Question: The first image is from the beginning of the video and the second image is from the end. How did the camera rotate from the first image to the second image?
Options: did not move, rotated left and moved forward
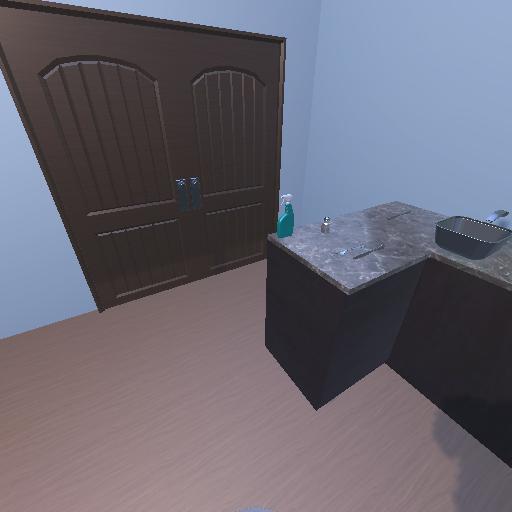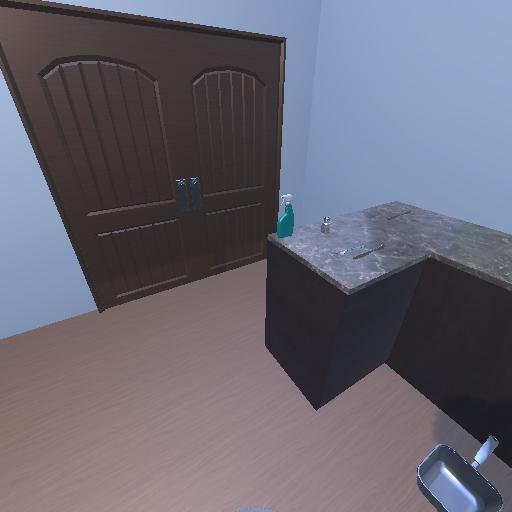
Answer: did not move